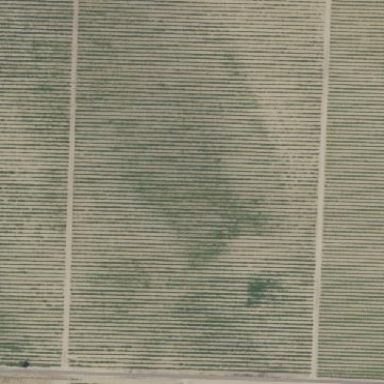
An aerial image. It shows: Vineyard.